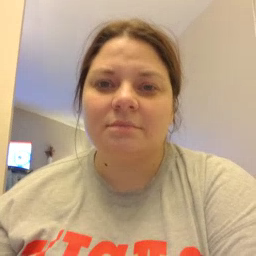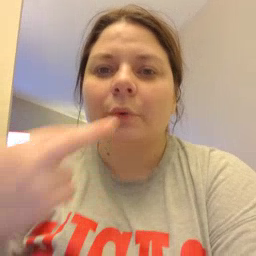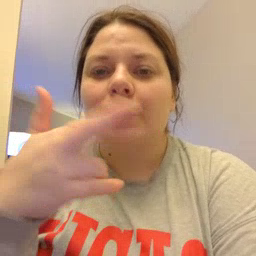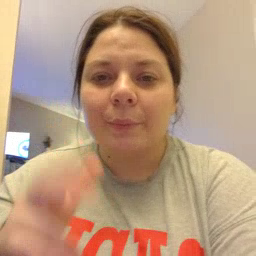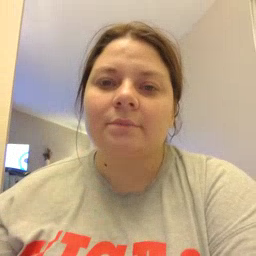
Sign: room